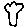
Label: tree